RGB frame:
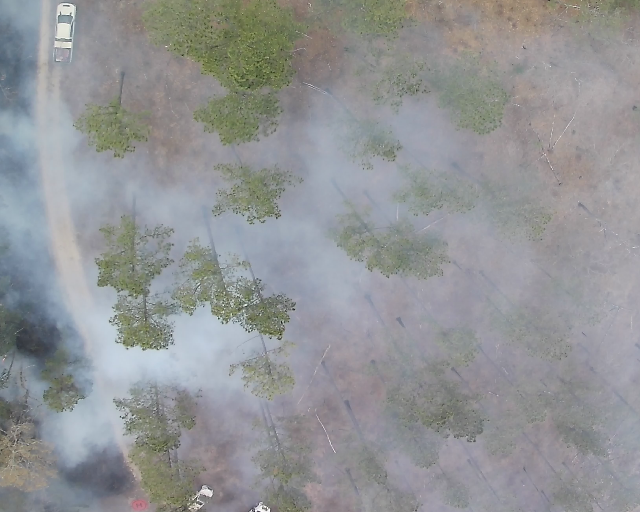
Thermal frame:
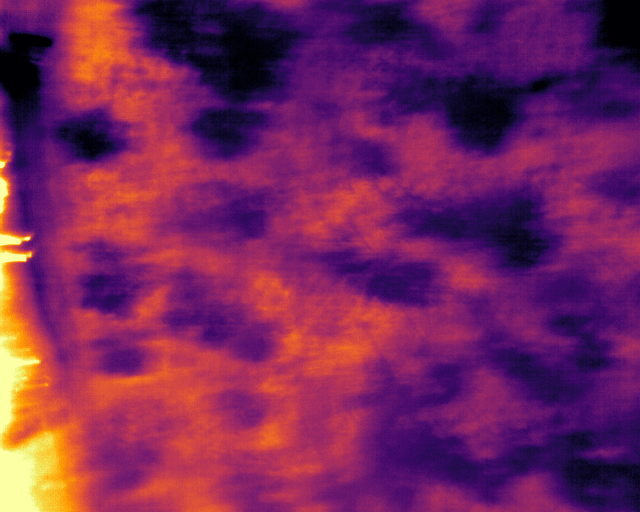
Captured: 2026-02-26 03:06:17
Pixels at or above 80 °C: 0 (fraction of frame: 0)